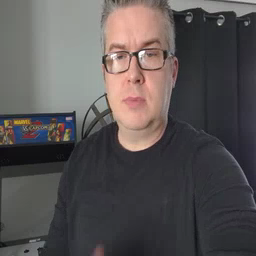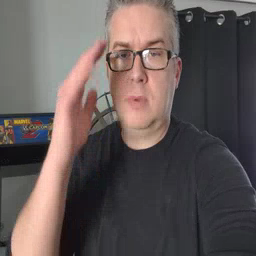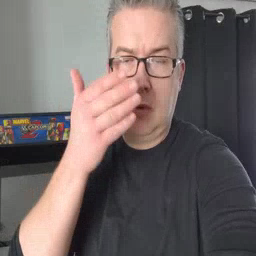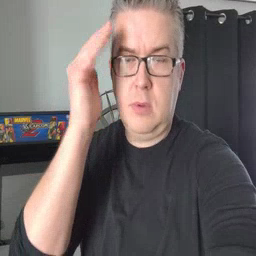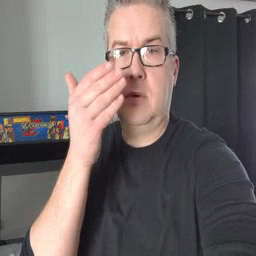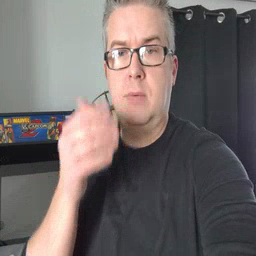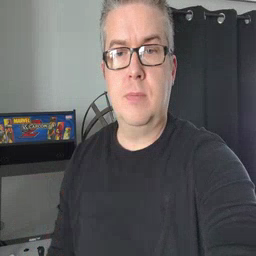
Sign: sleepy